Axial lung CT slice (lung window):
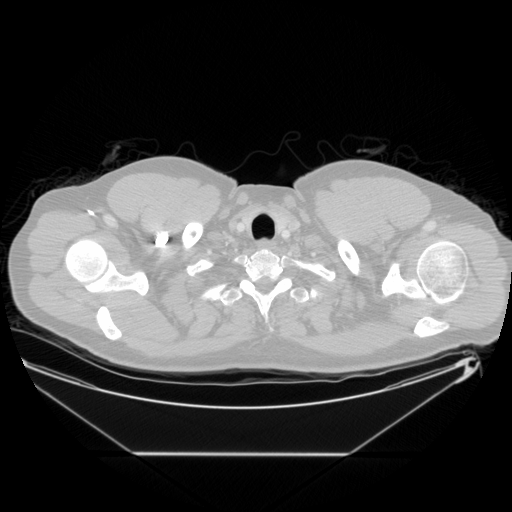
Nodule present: no